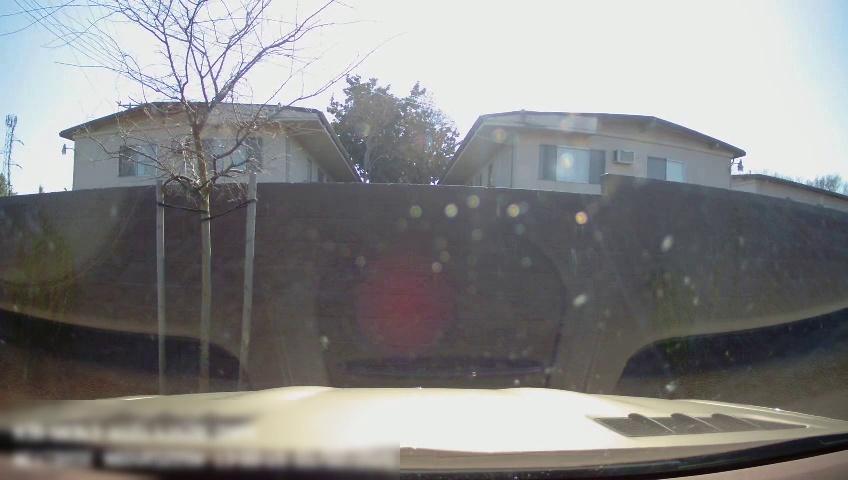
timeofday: Day
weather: Sunny